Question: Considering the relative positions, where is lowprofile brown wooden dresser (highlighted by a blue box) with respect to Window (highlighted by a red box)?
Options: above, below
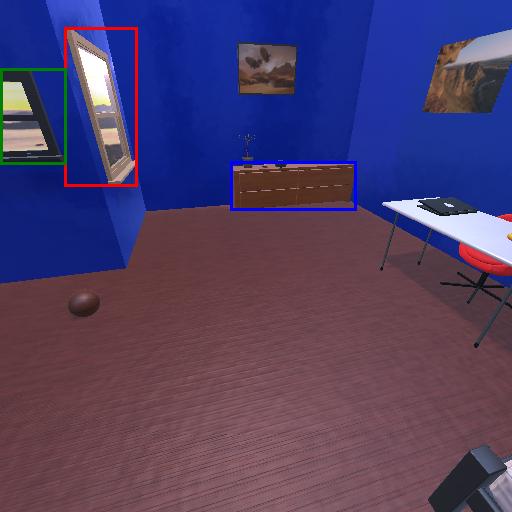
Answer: above